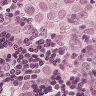
Metastatic tissue present: yes